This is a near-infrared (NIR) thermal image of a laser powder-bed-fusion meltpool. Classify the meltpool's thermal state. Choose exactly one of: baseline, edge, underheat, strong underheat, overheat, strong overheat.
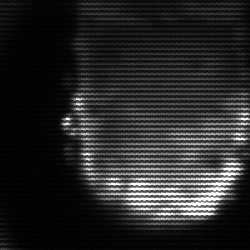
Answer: baseline